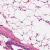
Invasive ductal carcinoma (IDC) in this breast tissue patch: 0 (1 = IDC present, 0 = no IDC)